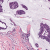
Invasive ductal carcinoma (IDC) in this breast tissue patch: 1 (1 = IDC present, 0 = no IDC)